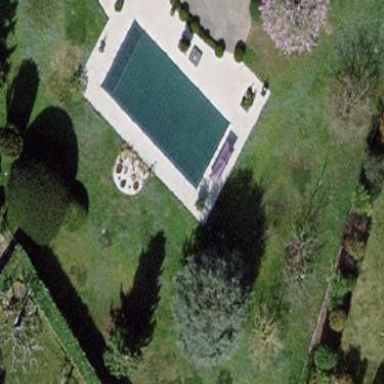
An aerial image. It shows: Swimming pool located in leisure land.